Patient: sex F, age 44
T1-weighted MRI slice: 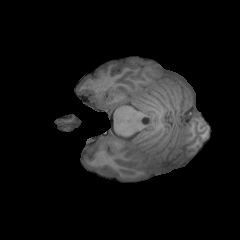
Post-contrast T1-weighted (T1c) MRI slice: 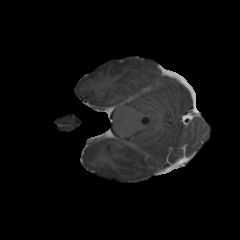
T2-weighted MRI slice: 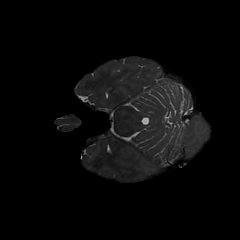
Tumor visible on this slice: no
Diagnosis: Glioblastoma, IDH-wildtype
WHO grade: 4